高二 · 变换几何
把函数 $y=\cos 2 x+1$ 的图象上所有点的横坐标伸长到原来的 2 倍(纵坐标不变), 再向左平移 1 个单位长度, 最后向下平移 1 个单位长度, 得到的图象是( )
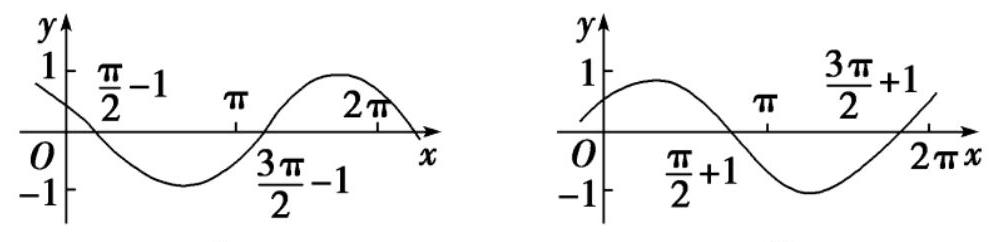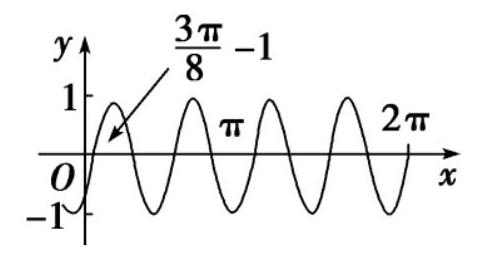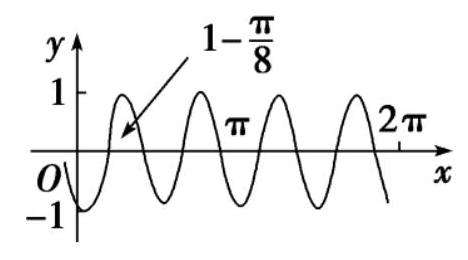
A.

  B

C

D
答案: A